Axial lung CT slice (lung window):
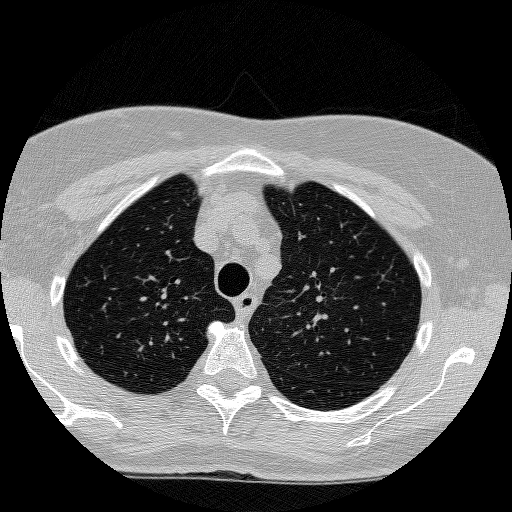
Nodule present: no